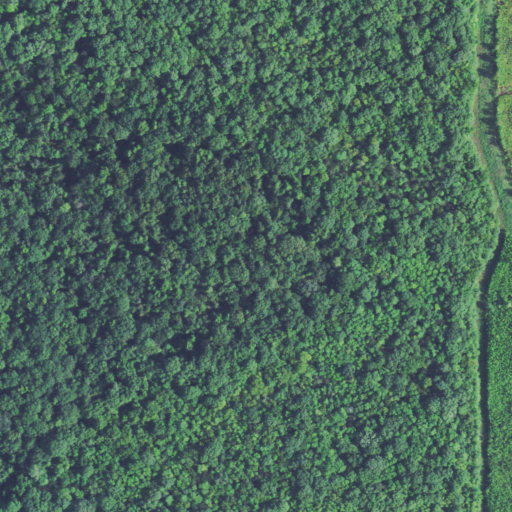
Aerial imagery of mountain in Oklahoma named Vinegar Hill containing woody wetlands, deciduous forest, and mixed forest